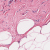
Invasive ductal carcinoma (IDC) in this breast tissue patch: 0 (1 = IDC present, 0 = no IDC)